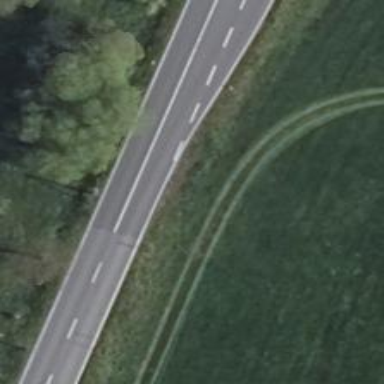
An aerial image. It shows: Secondary road with asphalt surface.